Question: I am storing transactions in a table. These transactions have an ID which relates to their parent node in a hierarchy tree. An example of my tree is shown in the image below. I need to allow an end user to retrieve the transaction and group them however they want as they are then written to a file based on the grouping. In the image below the devices (IM001-1 etc) create the transactions. In the live version the tree will be a lot larger and could have further levels for town and smaller regions etc. Now to the problem. Let's say that a user wants all the transactions from the "UK" devices and they want them grouped by the country node (so "UK_North" and "UK_South"). The result should be a grouped list which in this example would contain two items. The first item would contain all the transactions from devices "IM001-1" and "IM001-2" and the second item would have the transactions for devices "IM002-1" and "IM002-2". What I have done so far is to get a list of device for each parent node. So I have a grouped list where each item contains Ids of all its child devices. What I'd like to do is use Linq to look at all my transactions with their ID's and create a grouped list where the grouping checks to see which parent owns it. This all sounds rather complex so if it's not clear I can provide additional details if required. Am I approaching this problem the right way ? As there could be a lot of transactions I didn't want to have to do a lot of tree navigation for every transaction because of the performance hit.

The transactions are held in a list of transaction:
'''
List<Transaction> transactions
'''
There is a property on each transaction that exposes its "DeviceId"
I then have a grouped list which is defined as the following when I hover the mouse over the "var":
'''
IEnumerable<IGrouping<String,Device>>
'''
This list is called "groupedDevices". Each item in the list represents a parent node (for example UK_North) which contains a list of all the available devices under that node. Each device has a "DeviceId" property.
What the Linq statement needs to do is look at the transactions list and see which parent it belongs to by using the "groupedDevices" list and then grouping by that.
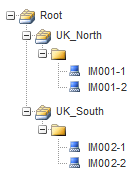
Answer: Without knowing the classes you have, it's hard to write the actual query, but something like this should work:
'''
from country in countries
from device in country.Devices
from transaction in device.Transactions
group transaction by country
'''
Or:
'''
from country in countries
select new
{
Country = country,
Transactions = from device in country.Devices
from transaction in device.Transactions
select transaction
}
'''
For the structures you provided, you can use the following query:
'''
from g in groupedDevices
from device in g
from transaction in transactions
where transaction.DeviceId == device.Id
group transaction by g
'''